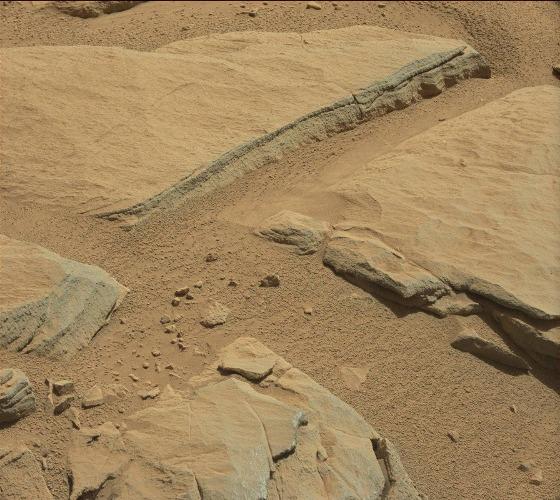
Terrain classes present: Bedrock, Gravel / Sand / Soil, Rock, Shadow